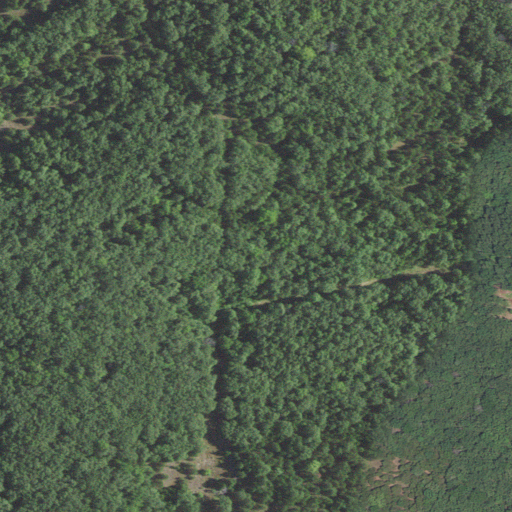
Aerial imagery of ridge(s) in Missouri named Pemberton Ridge containing deciduous forest, evergreen forest, and mixed forest